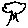
Label: tree